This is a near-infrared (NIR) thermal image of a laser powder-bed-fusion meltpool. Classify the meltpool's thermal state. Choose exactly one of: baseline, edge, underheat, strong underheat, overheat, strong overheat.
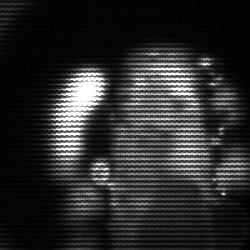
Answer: strong underheat